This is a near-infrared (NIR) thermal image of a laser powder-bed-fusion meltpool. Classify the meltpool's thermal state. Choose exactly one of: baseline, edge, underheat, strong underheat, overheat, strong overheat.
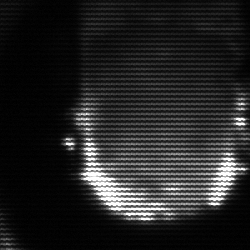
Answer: baseline